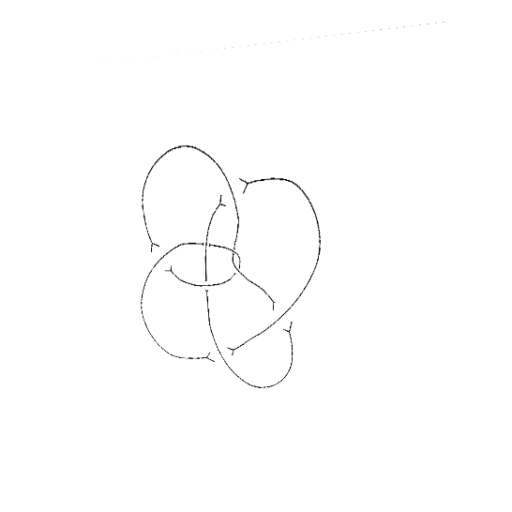
Crossing number: 8